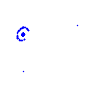
Particle: proton